【题型】填空题　【知识点】函数　【难度】easy
中国古代建筑的主要受力构件是梁, 其截面的基本形式是矩形. 如图, 将一根截面为圆形的木材加工制
成截面为矩形的梁, 设与承载重力的方向垂直的宽度为 $x$, 与承载重力的方向平行的高度为 $y$, 记矩形截面
抵抗矩 $W = \frac{1}{6}xy^2$. 根据力学原理, 截面抵抗矩越大, 梁的抗弯曲能力越强, 则宽 $x$ 与高 $y$ 的最佳之比应
为\underline{\quad\quad\quad}.

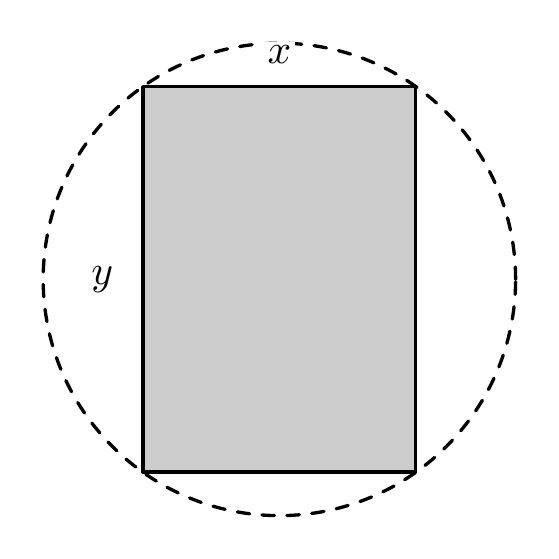
【解答】
【答案】 $\frac{\sqrt{2}}{2}$

【详解】 设圆的直径为 $d$, 则 $x^2 + y^2 = d^2$, 即 $y^2 = d^2 - x^2$,

由题意可得: $W = \frac{1}{6}x(d^2 - x^2) = \frac{1}{6}(-x^3 + d^2x), 0 < x < d$, 则 $W' = \frac{1}{6}(-3x^2 + d^2) = 0$,

令 $W' > 0$ 时, 解得 $0 < x < \frac{\sqrt{3}}{3}d$; 令 $W' < 0$ 时, 解得 $d > x > \frac{\sqrt{3}}{3}d$;

可知 $W$ 在 $\left(0, \frac{\sqrt{3}}{3}d\right)$ 单调递增, 在 $\left(\frac{\sqrt{3}}{3}d, d\right)$ 单调递减, 则 $x = \frac{\sqrt{3}}{3}d$ 时, $W$ 取最大值.

此时 $y = \sqrt{d^2 - \frac{1}{3}d^2} = \frac{\sqrt{6}}{3}d$. 所以 $\frac{x}{y} = \frac{\frac{\sqrt{3}}{3}d}{\frac{\sqrt{6}}{3}d} = \frac{\sqrt{2}}{2}$.

故答案为: $\frac{\sqrt{2}}{2}$.